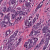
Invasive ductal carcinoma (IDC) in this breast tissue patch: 1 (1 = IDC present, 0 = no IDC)